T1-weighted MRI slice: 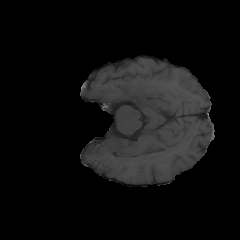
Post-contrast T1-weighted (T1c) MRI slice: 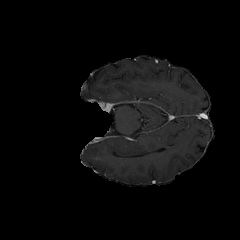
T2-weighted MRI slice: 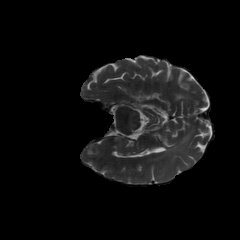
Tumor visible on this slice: no